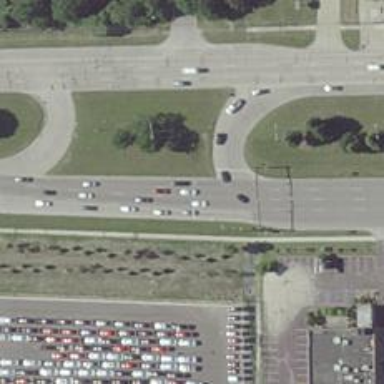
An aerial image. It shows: Primary road with asphalt surface. There is separate sidewalk.